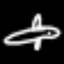
Label: airplane